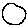
Label: circle